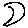
Label: moon